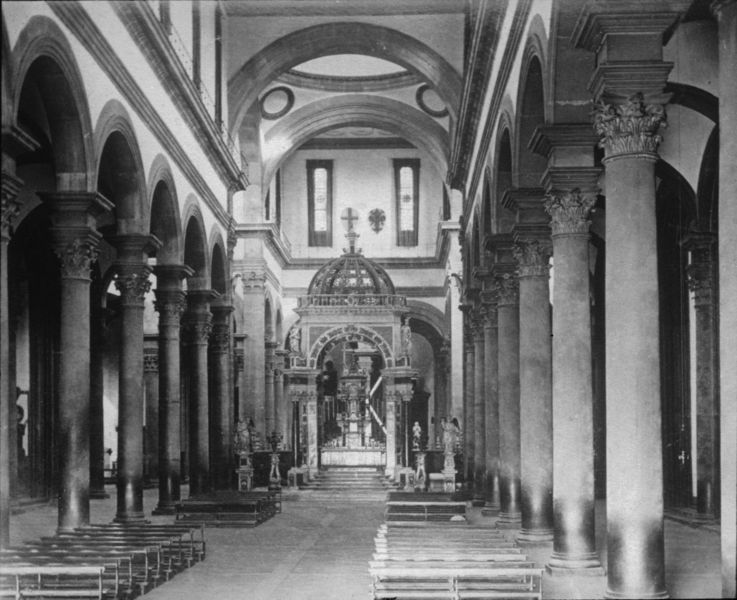
Titel: Santo Spirito (Innenraum)
Künstler: Filippo Brunelleschi
Standort: Firenze
Institution: Chiesa di Santo Spirito
Schlagwörter: gott, schatten, fenster, grau, licht, marmor, raum, säule, säulen, weiss, innenraum, kirche, figur, decke, renaissance, schiff, bogen, italien, leer, bank, figuren, rundbogen, kuppel, papst, thron, stufen, foto, fotografie, bögen, gewölbe, kreuz, kohle, schwarz weiss, altar, arkaden, bänke, hauptschiff, hochaltar, kapitelle, kathedrale, langhaus, rom, mittelgang, kirchenbänke, mittelschiff, skulpturen, statuen, dreischiffig, rundbögen, priester, florenz, chor, baldachin, heiligtum, korinthisch, shwarz, rennaissance, sakral, kandelaber, basilika, korintisch, flachdach, brunelleschi, michelangelo, schäfte, tonnengewölbe, seitenschiffe, vierung, sitzbänke, korinthische kapitelle, medaillons, kirchenfenster, nationalsozialismus, katholisch, säilen, vierungskuppel, santo spirito, 1450, deutschlkand, epitel, langhaus schmal